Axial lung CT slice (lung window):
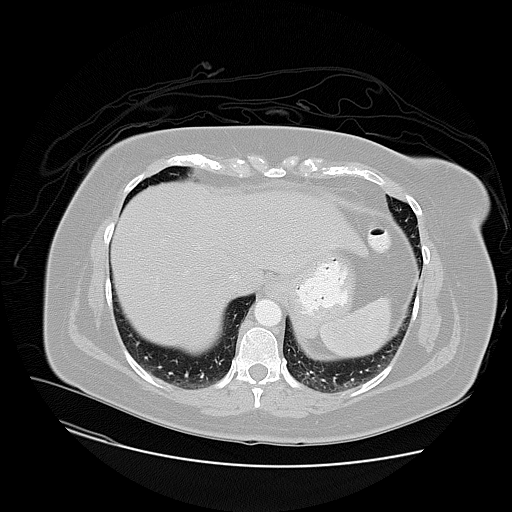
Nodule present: no